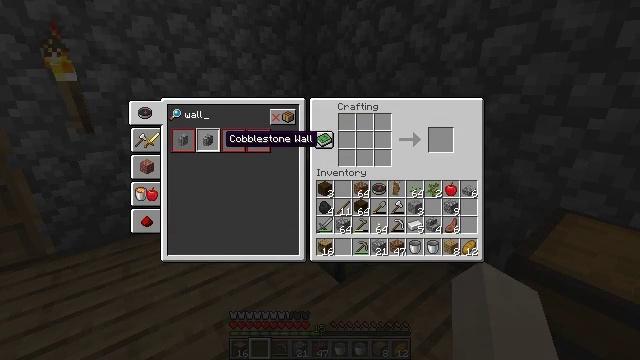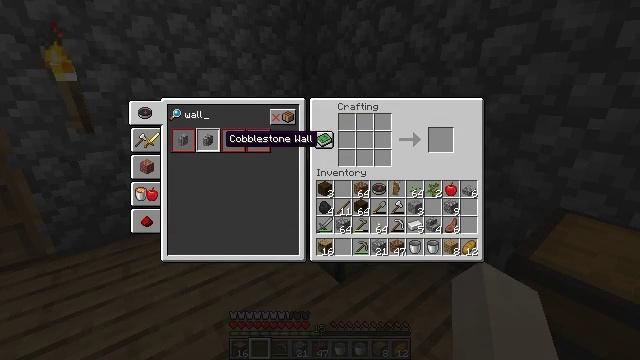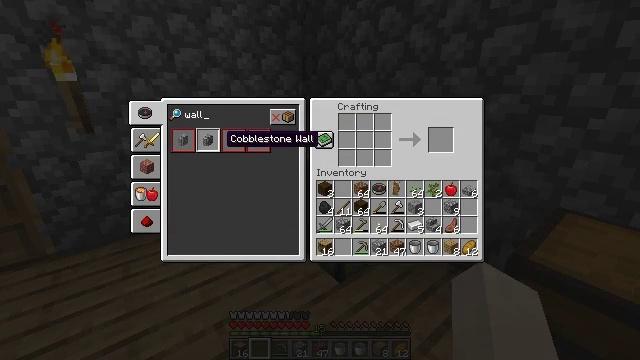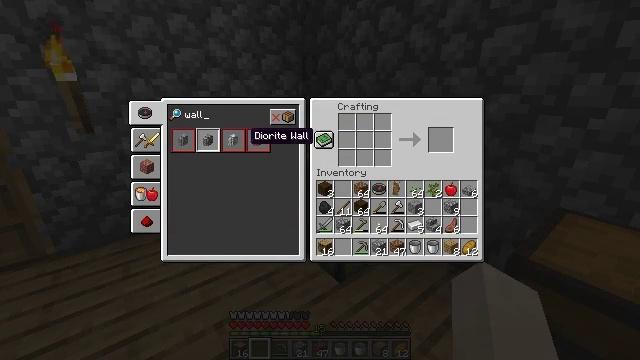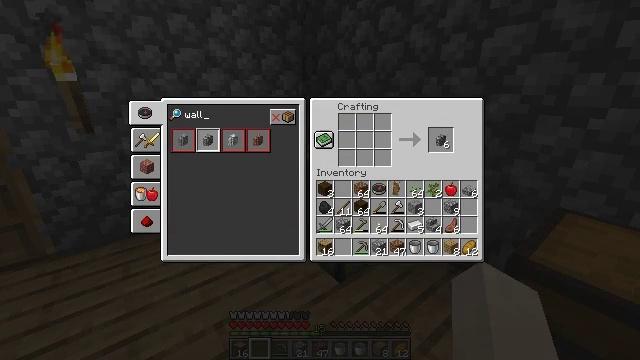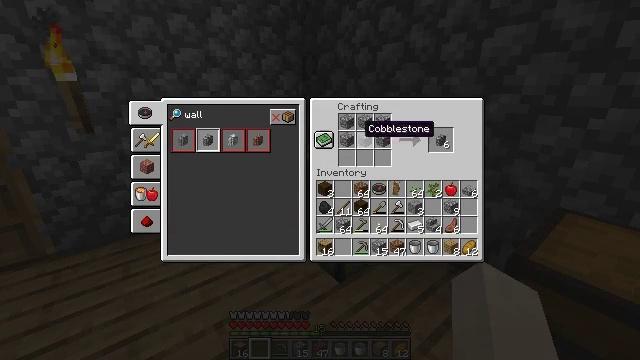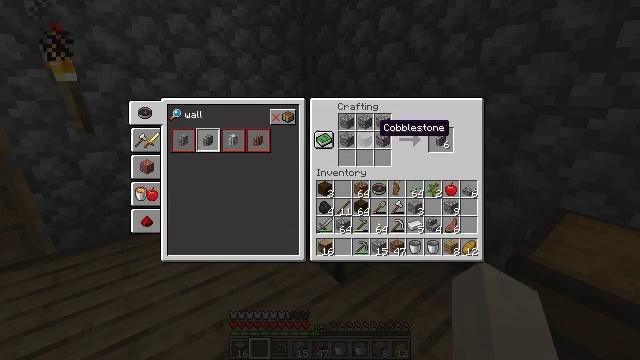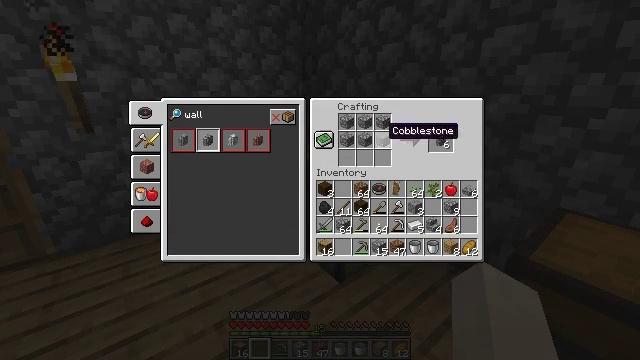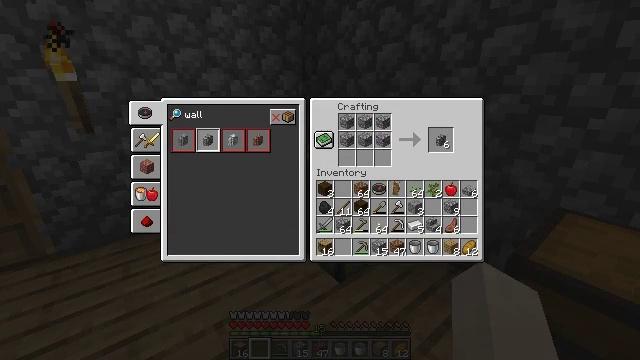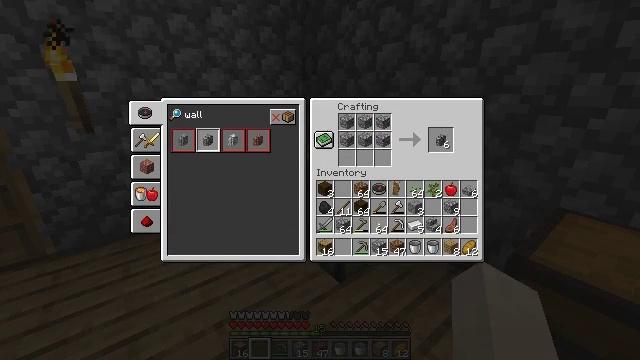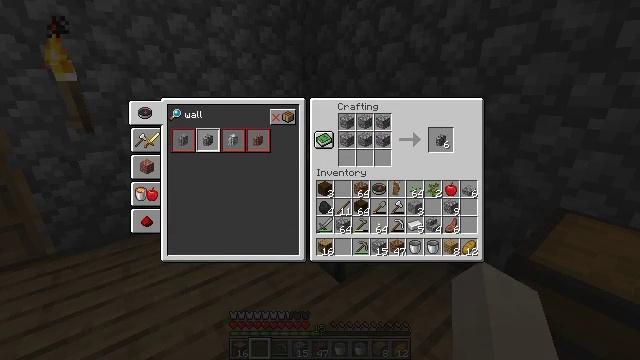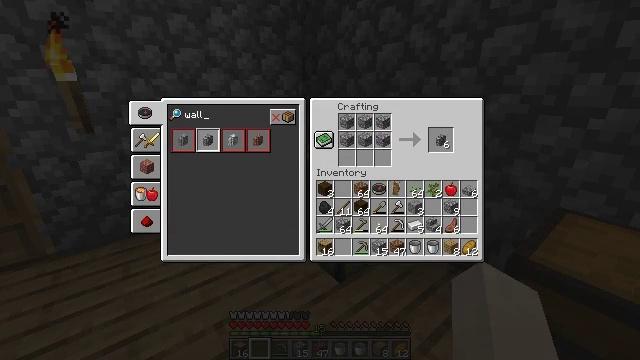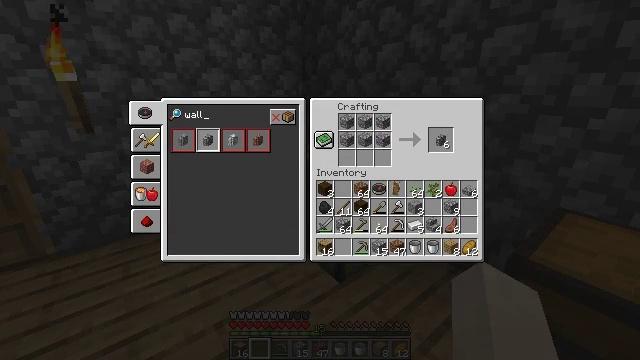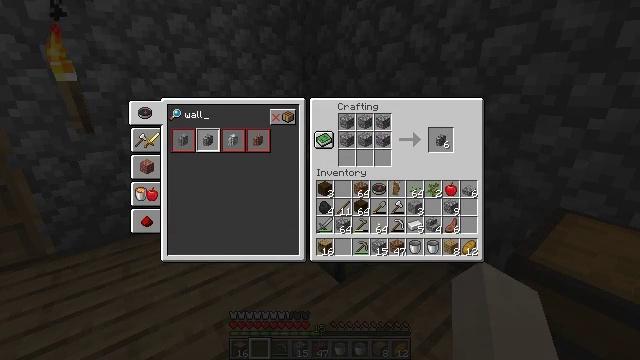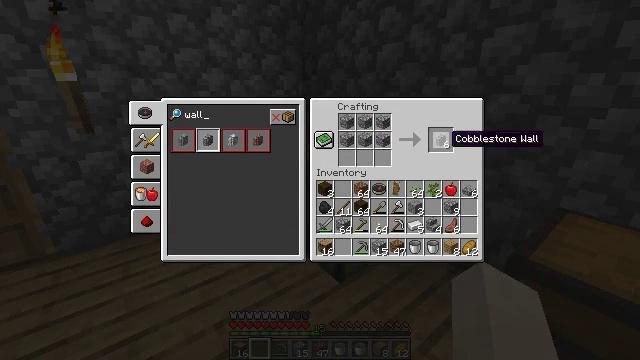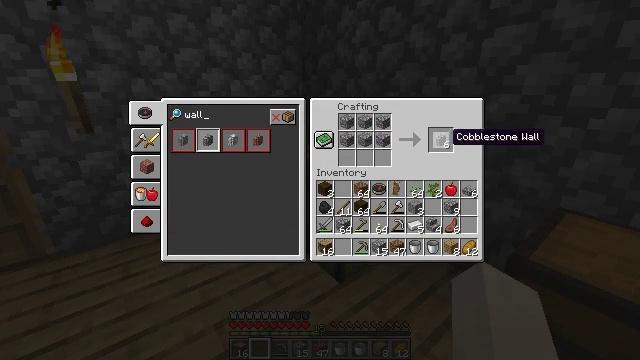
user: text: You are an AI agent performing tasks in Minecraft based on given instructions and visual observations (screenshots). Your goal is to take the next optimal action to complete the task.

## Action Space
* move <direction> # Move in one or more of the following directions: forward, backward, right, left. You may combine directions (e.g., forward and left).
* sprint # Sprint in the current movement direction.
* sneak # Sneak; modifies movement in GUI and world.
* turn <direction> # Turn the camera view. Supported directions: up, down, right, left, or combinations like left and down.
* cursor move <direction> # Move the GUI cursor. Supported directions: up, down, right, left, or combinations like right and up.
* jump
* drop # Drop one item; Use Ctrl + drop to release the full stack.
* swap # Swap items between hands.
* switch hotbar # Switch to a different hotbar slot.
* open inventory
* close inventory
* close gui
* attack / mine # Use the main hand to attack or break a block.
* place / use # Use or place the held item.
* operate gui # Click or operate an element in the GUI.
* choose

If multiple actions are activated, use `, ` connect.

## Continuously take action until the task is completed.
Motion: motion action
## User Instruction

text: Transform cobblestone into a cobblestone wall at the crafting table.
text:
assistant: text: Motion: operate gui
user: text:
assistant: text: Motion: no_op
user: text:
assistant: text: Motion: cursor move right
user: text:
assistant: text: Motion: cursor move right
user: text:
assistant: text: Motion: cursor move right
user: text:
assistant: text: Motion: cursor move right
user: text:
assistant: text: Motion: cursor move right
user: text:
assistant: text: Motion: cursor move right
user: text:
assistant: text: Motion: cursor move right
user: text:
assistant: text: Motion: cursor move right
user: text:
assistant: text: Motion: cursor move right
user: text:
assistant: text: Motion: cursor move right
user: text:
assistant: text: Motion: no_op
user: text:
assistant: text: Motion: no_op
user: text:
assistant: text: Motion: no_op
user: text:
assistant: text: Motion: no_op
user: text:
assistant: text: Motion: no_op
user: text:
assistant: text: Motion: no_op
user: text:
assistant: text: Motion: operate gui
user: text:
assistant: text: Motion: operate gui
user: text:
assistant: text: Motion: no_op
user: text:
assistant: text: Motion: cursor move left and down
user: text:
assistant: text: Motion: cursor move left and down
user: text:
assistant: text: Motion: no_op